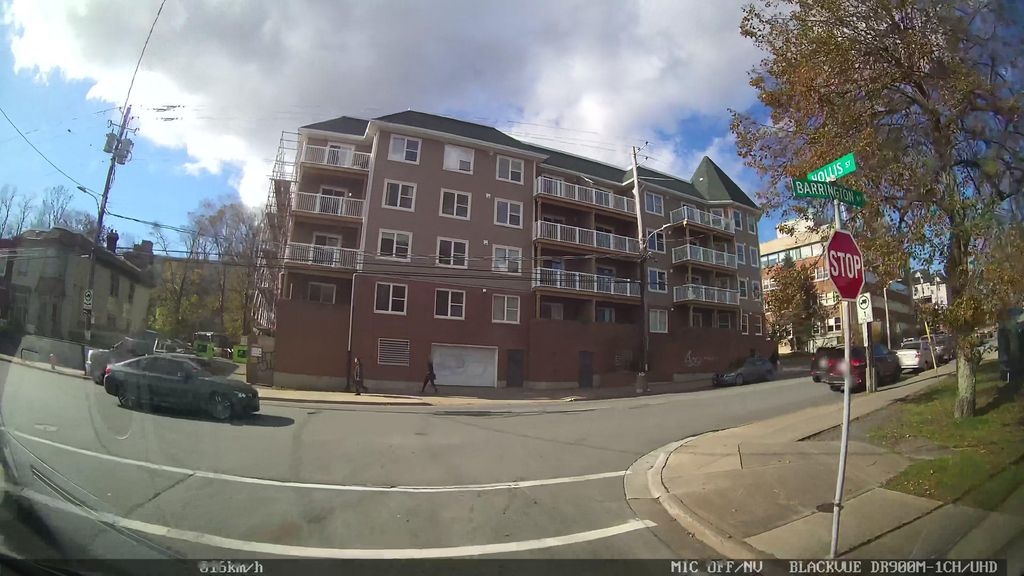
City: halifax